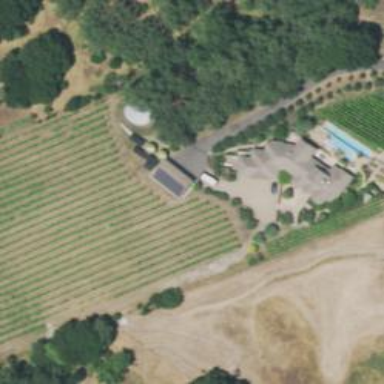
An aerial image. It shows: Vineyard with grape crops.